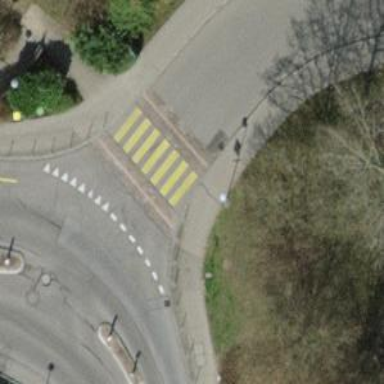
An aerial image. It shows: Marked crossing with traffic calming hump.